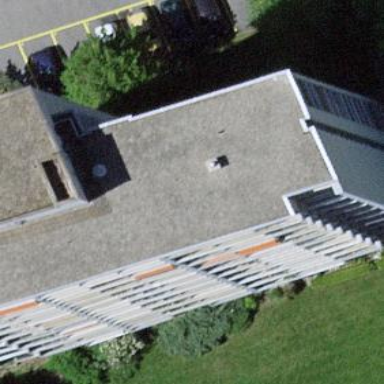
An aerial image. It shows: Image showing building with apartments.